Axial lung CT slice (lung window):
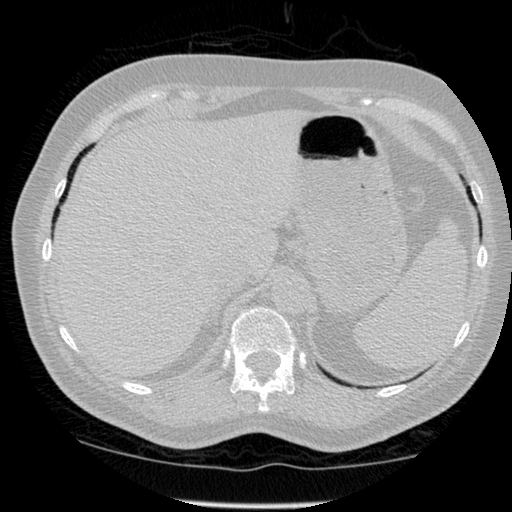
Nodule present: no